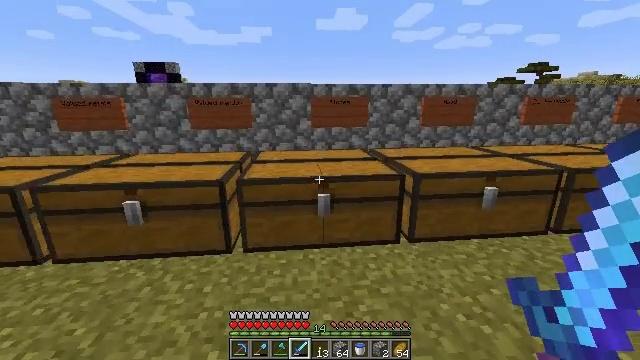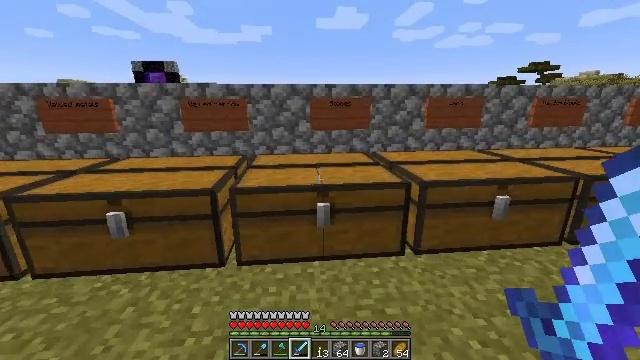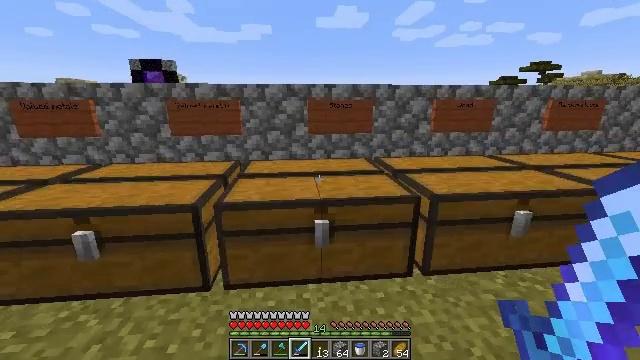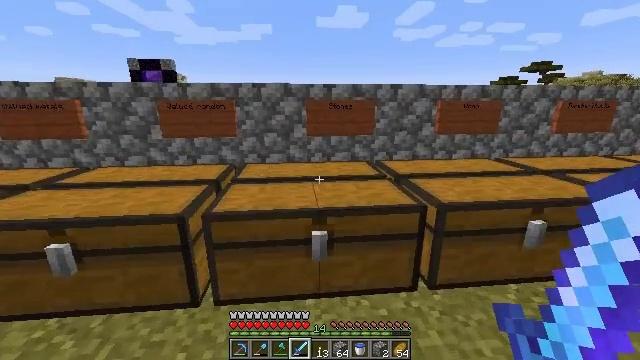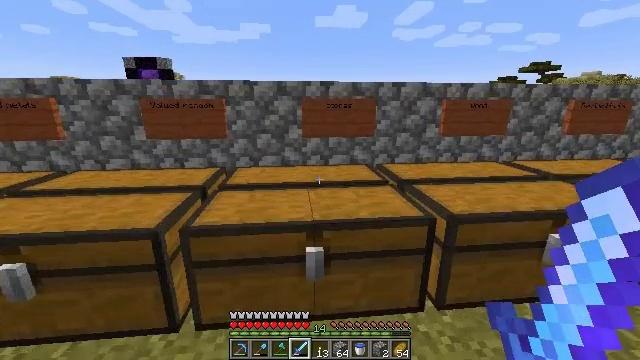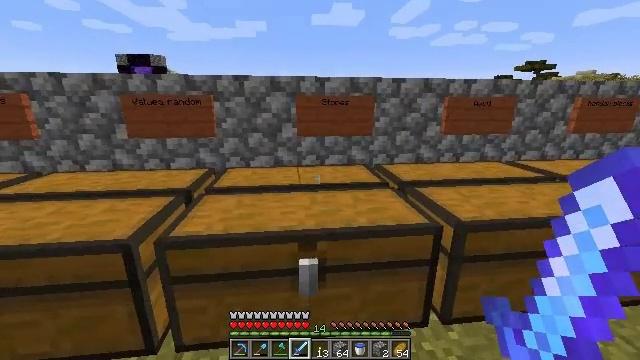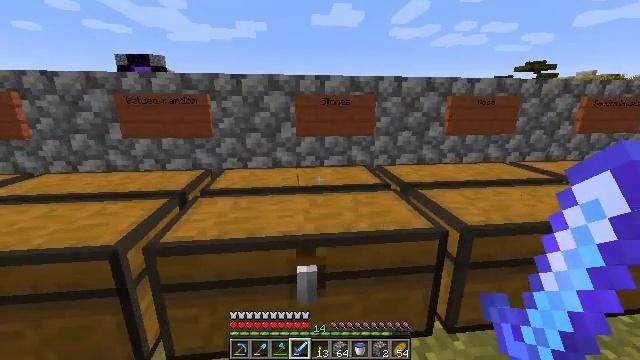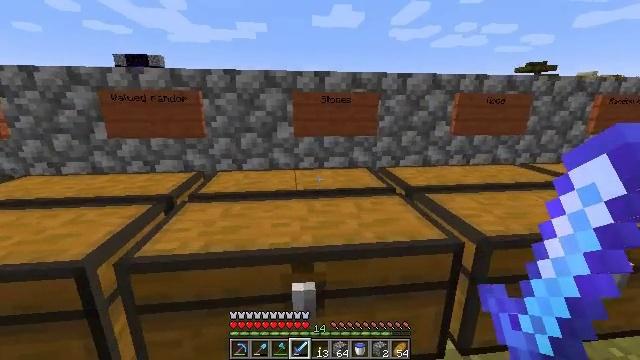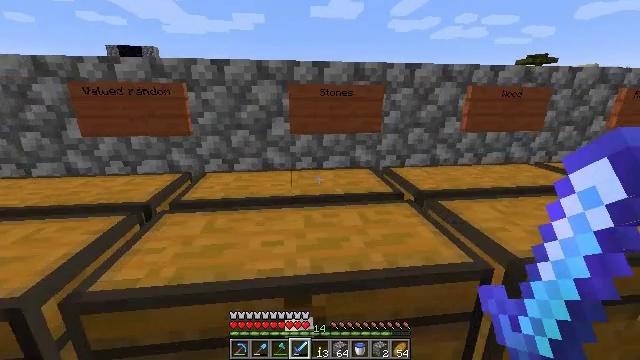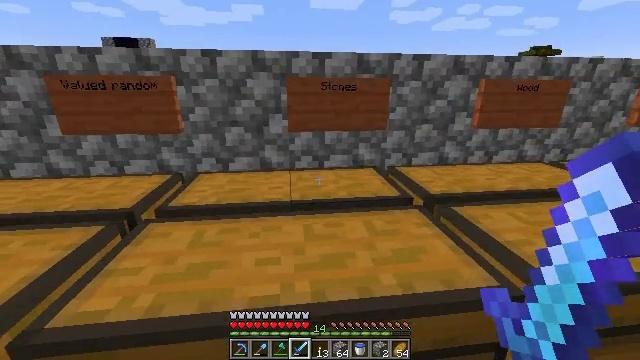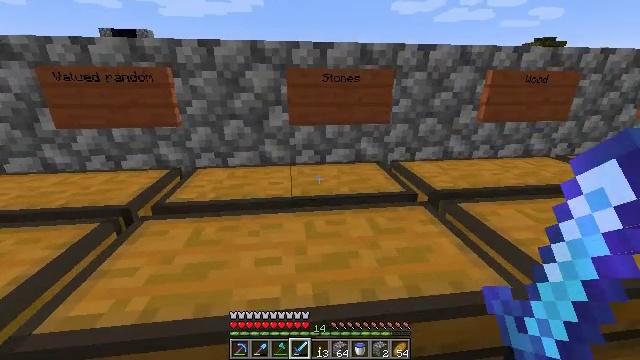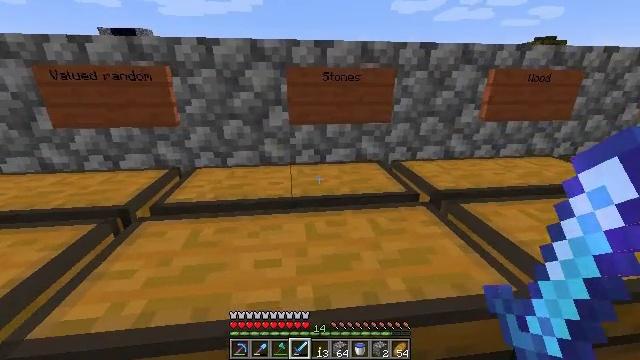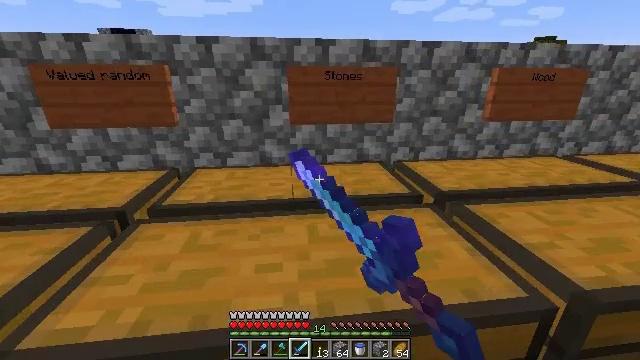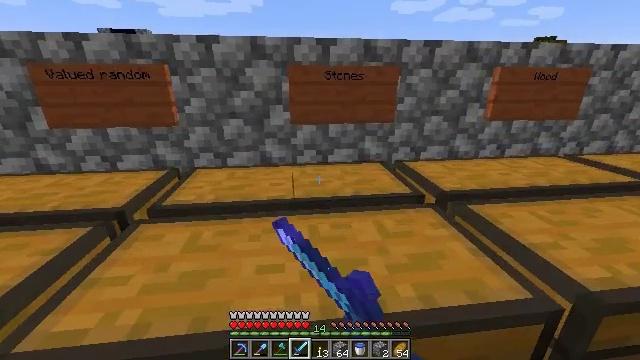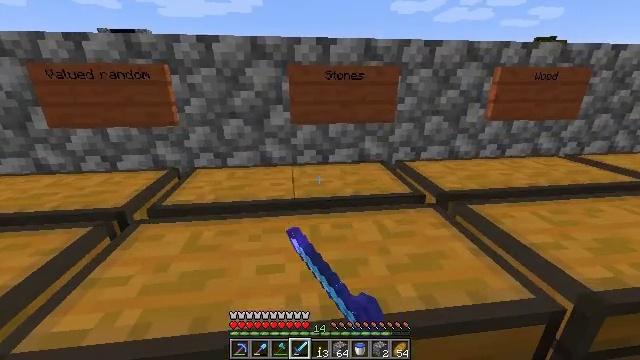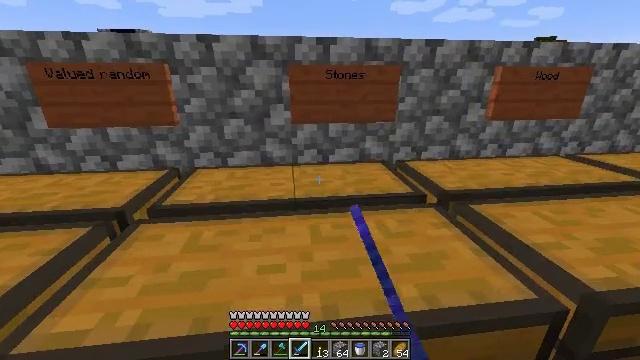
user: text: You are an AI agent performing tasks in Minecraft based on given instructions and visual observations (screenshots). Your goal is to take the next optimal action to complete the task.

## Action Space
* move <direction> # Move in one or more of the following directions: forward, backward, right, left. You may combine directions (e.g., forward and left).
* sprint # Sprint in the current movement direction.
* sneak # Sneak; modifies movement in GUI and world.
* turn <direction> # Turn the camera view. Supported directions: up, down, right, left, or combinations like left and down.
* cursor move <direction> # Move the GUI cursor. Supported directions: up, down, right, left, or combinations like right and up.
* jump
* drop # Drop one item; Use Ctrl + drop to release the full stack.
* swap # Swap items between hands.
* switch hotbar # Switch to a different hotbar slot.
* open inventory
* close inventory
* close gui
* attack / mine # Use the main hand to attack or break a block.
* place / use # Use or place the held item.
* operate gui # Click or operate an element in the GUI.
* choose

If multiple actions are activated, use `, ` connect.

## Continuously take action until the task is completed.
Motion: motion action
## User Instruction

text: Craft a brewing stand using blaze rod and cobblestones.
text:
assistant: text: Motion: move forward
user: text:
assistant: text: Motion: move forward
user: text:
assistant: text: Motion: move forward
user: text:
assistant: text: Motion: move forward
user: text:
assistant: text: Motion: move forward
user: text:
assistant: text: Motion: move forward
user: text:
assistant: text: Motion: move forward
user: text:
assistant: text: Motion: move forward, turn down
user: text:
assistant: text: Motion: turn down
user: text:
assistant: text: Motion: turn down
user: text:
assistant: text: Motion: use / place
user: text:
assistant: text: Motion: use / place
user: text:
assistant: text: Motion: use / place
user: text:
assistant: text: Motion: use / place
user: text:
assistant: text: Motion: no_op
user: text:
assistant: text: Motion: open gui
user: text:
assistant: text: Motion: no_op
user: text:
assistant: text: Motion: no_op
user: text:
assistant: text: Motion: no_op
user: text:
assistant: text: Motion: no_op
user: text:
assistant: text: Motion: no_op
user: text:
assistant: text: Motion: no_op
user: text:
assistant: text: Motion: no_op
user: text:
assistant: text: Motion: no_op
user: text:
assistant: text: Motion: turn left, close gui
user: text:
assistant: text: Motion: turn left
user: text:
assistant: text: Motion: turn left and up
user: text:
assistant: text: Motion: turn left and up
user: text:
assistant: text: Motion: move forward, turn left
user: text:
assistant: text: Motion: move forward